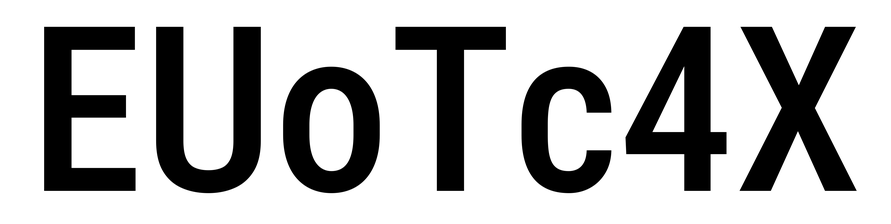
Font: Roboto_Condensed_Medium